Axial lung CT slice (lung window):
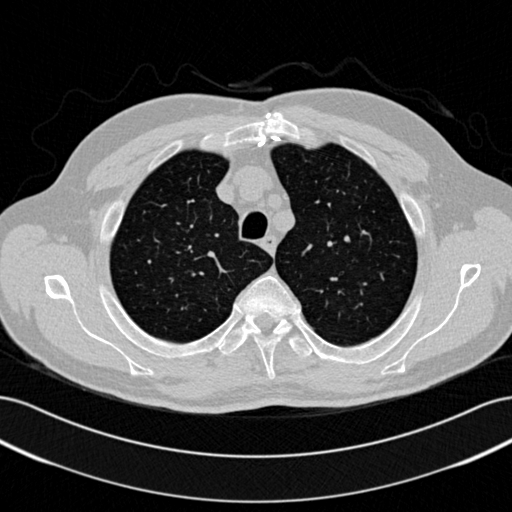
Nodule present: no